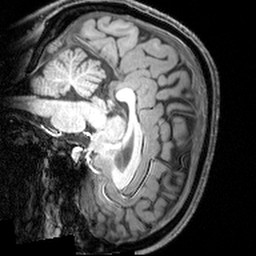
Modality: T1w
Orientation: sagittal
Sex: male
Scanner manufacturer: siemens
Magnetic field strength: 3 T
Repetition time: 1.9 s
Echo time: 0.00397 s